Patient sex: M
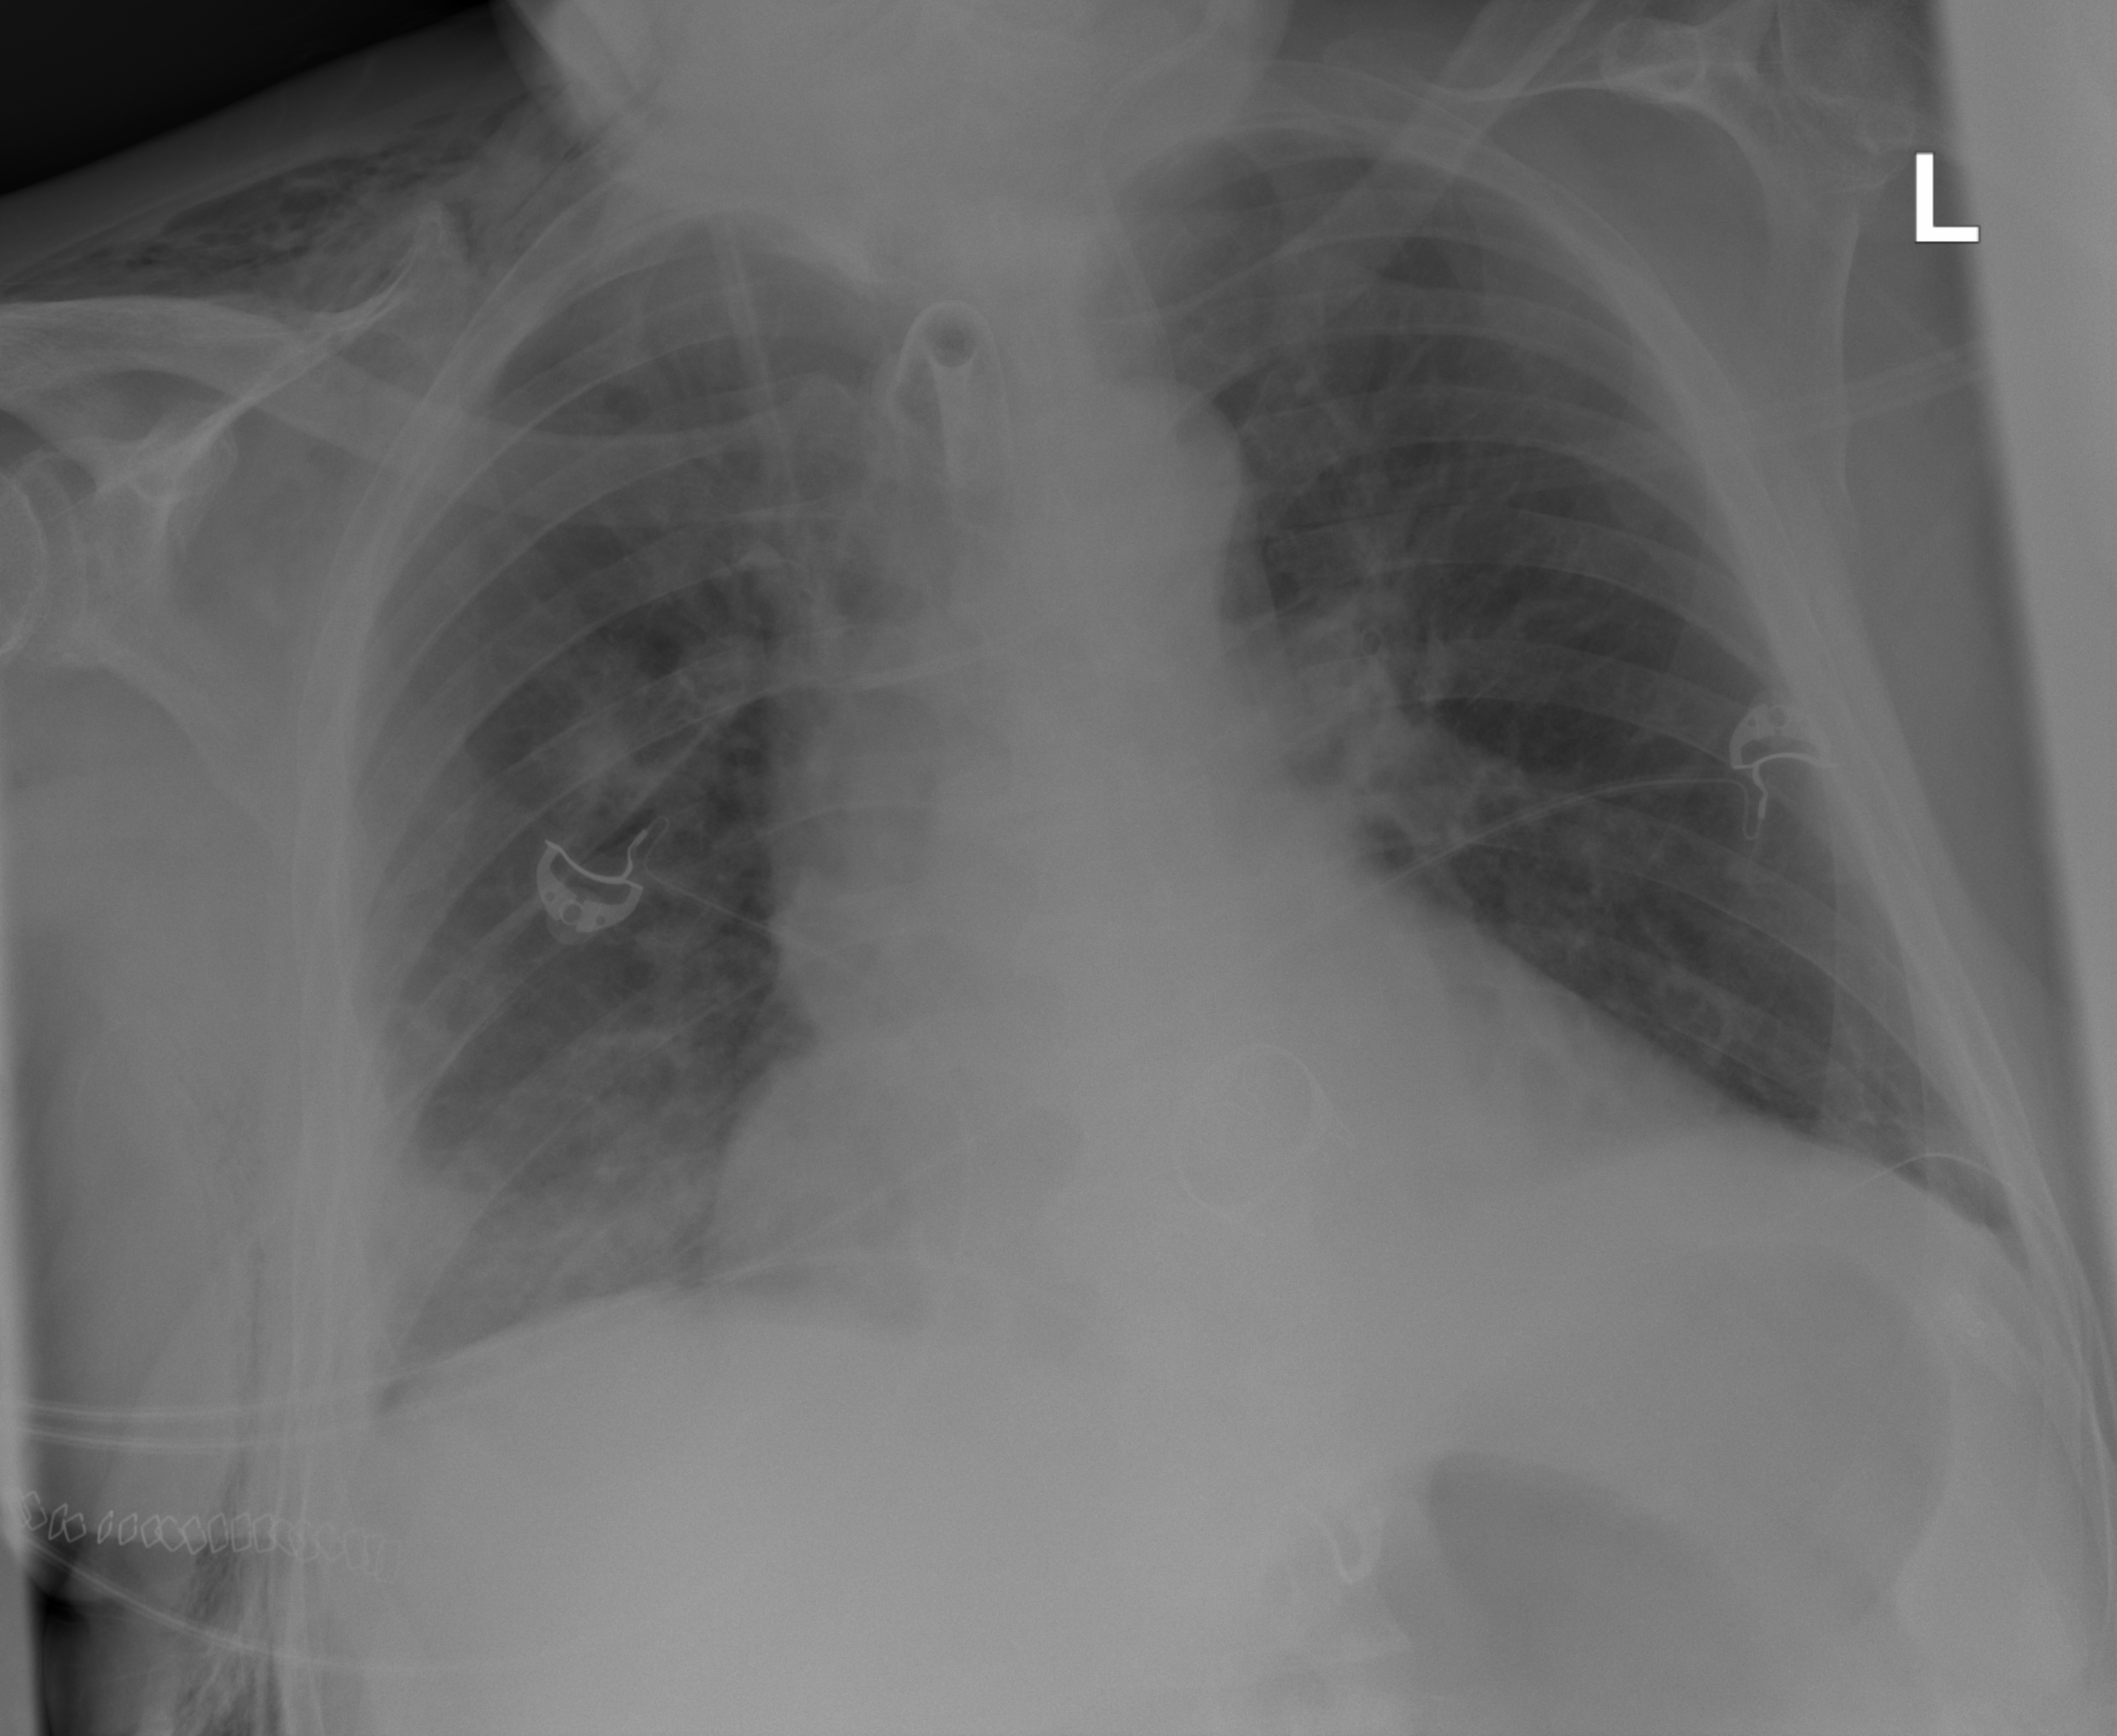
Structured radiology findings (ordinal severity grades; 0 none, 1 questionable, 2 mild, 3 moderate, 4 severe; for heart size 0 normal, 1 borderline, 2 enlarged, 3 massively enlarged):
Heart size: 2
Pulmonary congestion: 0
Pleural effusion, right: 1
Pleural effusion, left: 0
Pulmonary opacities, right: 2
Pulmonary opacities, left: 0
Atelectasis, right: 2
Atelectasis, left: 0